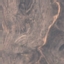
Land use / land cover: HerbaceousVegetation